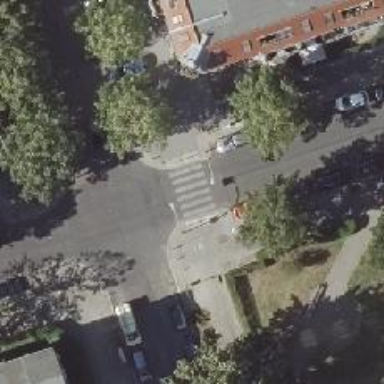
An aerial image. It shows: Marked zebra crossing with both kerb extensions.